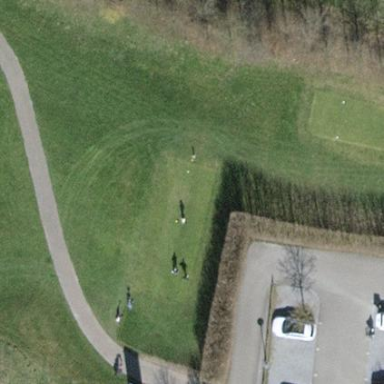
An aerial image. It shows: Golf tee on grassy land.